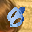
Label: 8